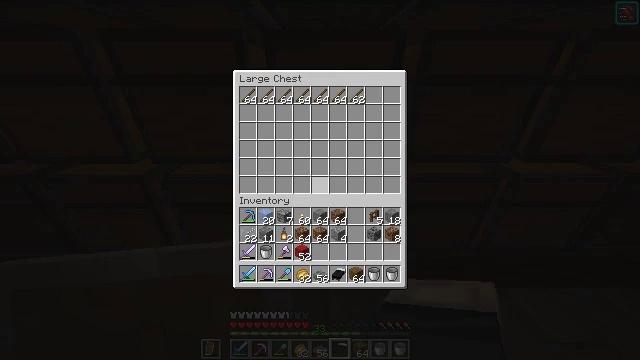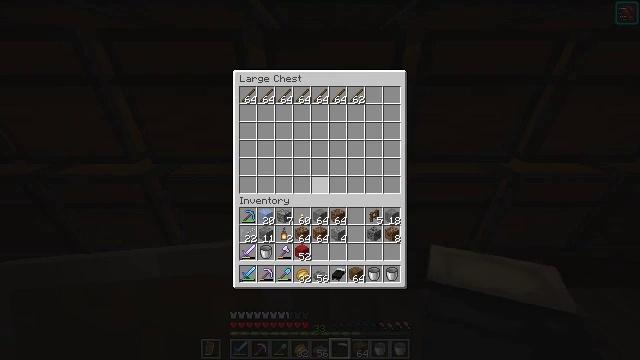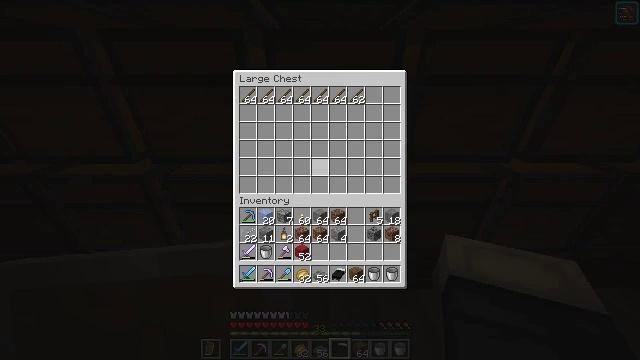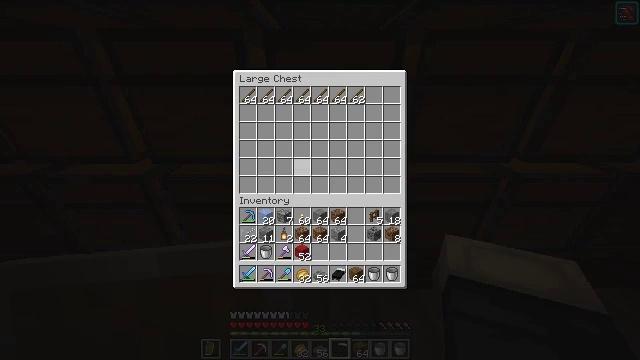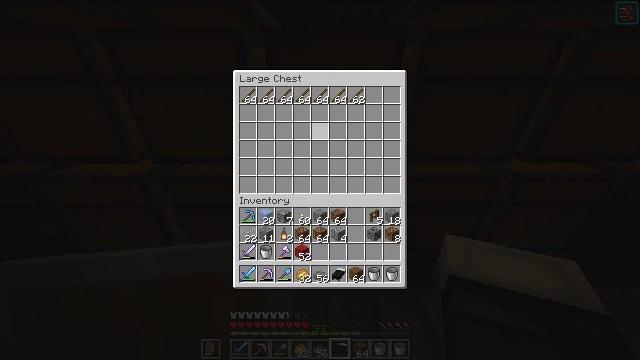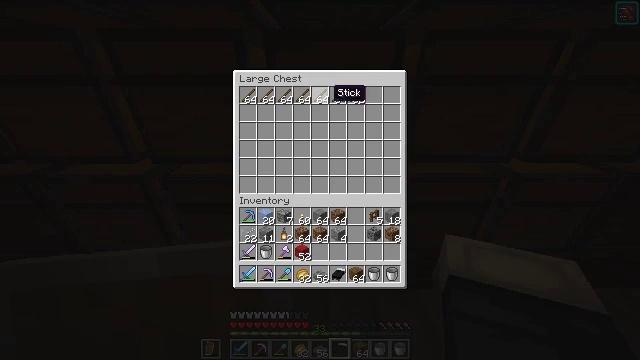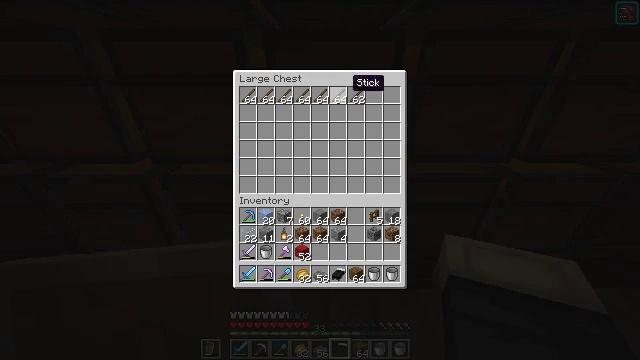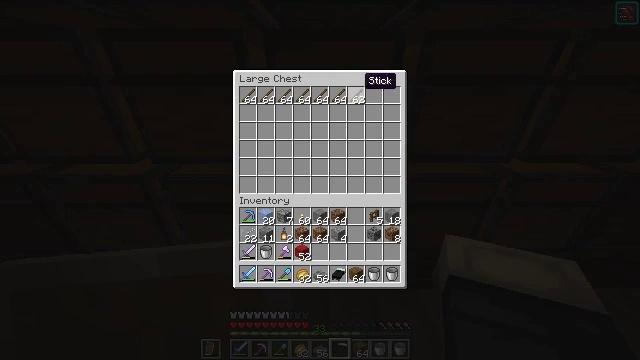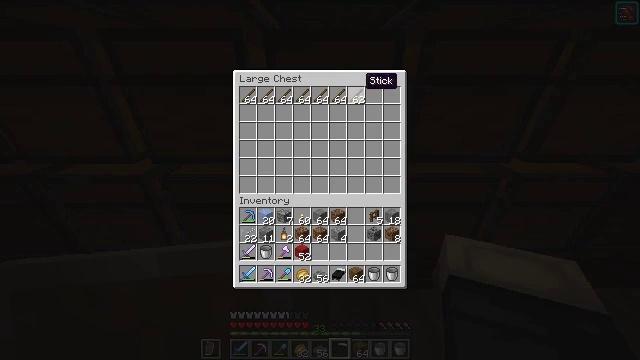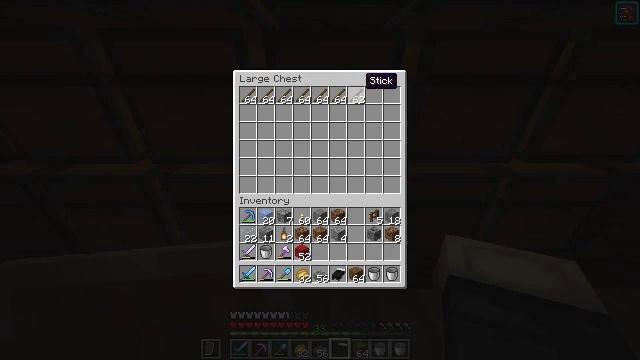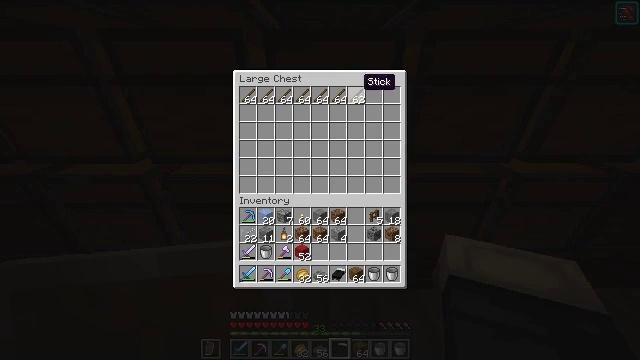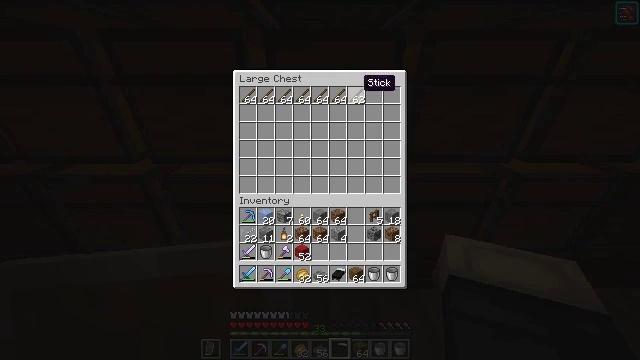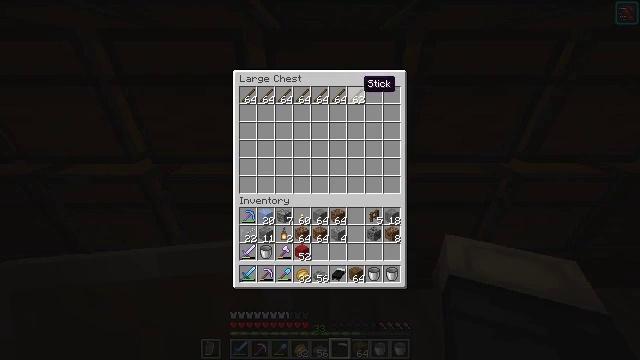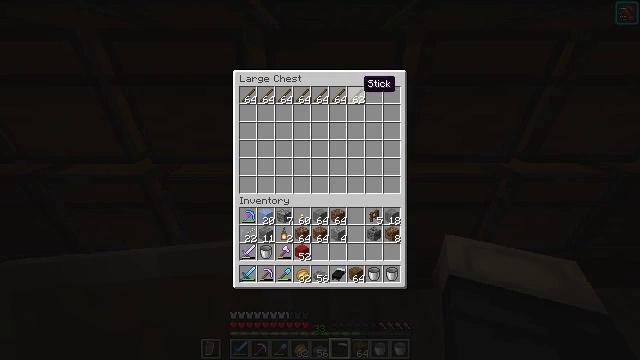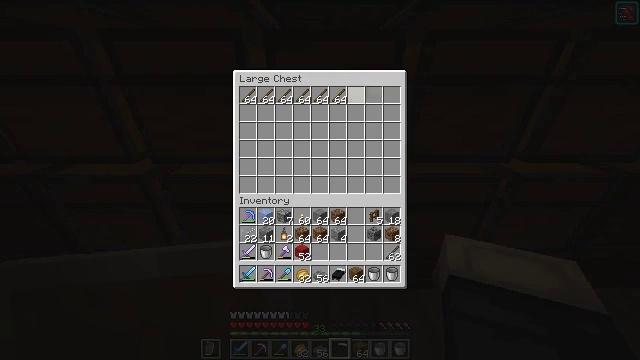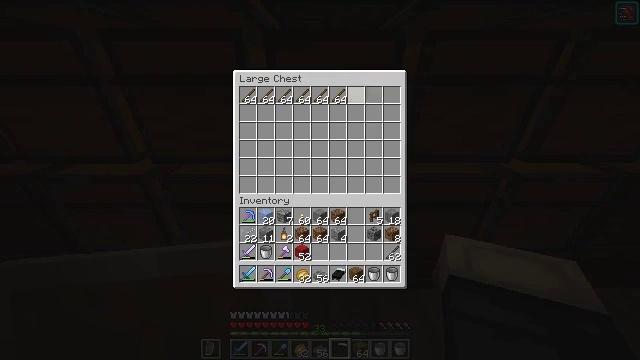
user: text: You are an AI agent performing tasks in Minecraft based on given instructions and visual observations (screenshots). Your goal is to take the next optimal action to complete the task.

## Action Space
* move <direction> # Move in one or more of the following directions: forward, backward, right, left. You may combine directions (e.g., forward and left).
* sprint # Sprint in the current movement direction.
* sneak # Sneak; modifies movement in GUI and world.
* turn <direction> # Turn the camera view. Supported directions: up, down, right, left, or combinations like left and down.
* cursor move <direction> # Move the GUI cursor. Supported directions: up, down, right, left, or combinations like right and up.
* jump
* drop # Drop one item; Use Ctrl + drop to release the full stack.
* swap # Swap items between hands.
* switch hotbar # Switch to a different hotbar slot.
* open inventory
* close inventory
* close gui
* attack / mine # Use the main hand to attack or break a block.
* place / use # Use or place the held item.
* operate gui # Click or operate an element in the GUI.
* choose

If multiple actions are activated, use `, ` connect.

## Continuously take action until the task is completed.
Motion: motion action
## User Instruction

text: Use wooden planks to craft a spruce sign.
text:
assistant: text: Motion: cursor move up
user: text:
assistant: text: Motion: no_op
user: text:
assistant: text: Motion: no_op
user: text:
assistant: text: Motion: cursor move up
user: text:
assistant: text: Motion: cursor move right and up
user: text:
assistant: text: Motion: cursor move right and up
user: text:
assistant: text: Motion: cursor move right
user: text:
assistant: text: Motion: no_op
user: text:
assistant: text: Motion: no_op
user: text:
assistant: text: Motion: no_op
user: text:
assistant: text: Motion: no_op
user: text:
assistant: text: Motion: no_op
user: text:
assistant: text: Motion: sneak
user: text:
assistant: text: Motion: sneak, choose
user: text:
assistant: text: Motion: sneak, choose
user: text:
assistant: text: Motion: sneak
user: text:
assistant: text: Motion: sneak
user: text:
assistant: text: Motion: turn left and down, close gui
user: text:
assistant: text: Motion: turn left and down
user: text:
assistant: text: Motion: turn left and down
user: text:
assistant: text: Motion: turn left
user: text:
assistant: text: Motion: turn left
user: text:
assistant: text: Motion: turn left
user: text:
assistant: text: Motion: move forward, turn left
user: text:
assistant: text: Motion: move forward
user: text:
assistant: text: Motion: move forward, turn left and up
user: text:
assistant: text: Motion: move forward, turn left
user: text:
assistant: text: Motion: move forward, turn left
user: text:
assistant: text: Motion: move forward
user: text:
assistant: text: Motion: move forward